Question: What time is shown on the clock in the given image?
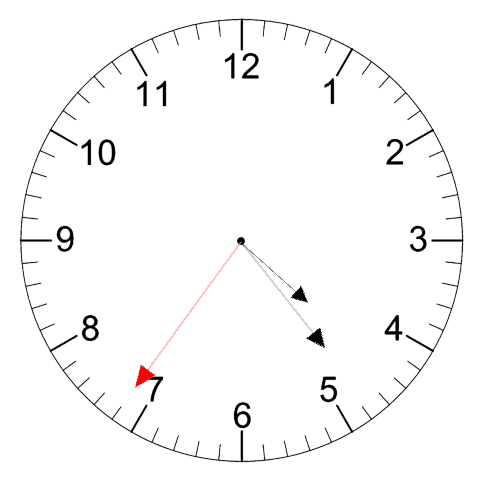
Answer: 04:23:36